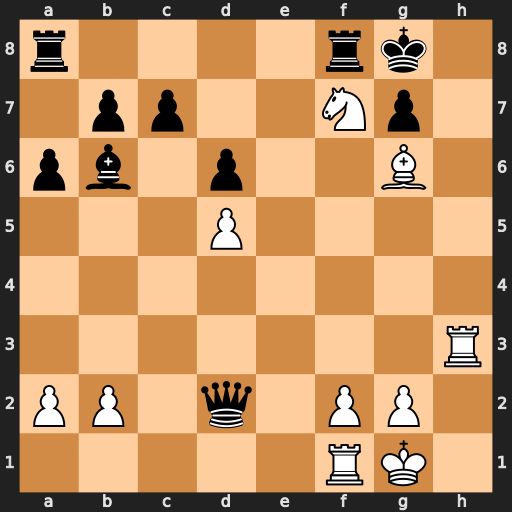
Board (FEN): r4rk1/1pp2Np1/pb1p2B1/3P4/8/7R/PP1q1PP1/5RK1
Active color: w
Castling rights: -
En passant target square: -
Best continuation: Rh8#